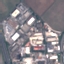
Label: Industrial